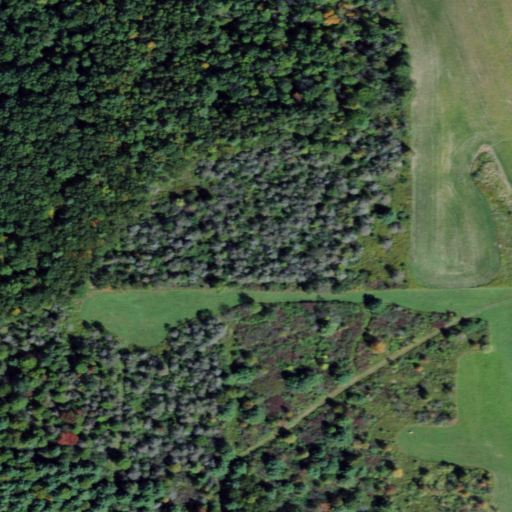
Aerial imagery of mountain in New York named Platt Hill containing deciduous forest, mixed forest, pasture, and cultivated crops